Question: I'm struggling to improve a n+1 query on a project I'm working on. I use Hibernate with the model shown below, and I want to express a query to retrieve all items related to a portfolio, including the last two prices on each item (price on given date and previous price).

Example API:
'''
List<Items> items = findItemsWithLatestTwoPrices(portfolio, latestPriceDate);
'''
Currently I use one query to extract all items related to the portfolio, and then I iterate over those items to query the two latest prices on a given item (so n+1).
I tried expressing this in native sql using a correlated subquery , but the performance was terrible. This and the fact that there are new prices every day (so the query is getting slower) has lead me to think I need a different model, but I'm struggling to come up with a model that is reasonably effective and constant over time as number of prices increase.
I've been thinking about different solutions including representing prices as linked lists, or using some sort of tree but I believe there are better alternatives. Am I missing something obvious? Has anyone working on a similar problem come up with at good solution?
I don't really care wether I use HQL or native SQL as long as the performance is decent. I'm also open to make changes to the model.
Thanks!
[Edit]
Since I have over two years of price data, and there can be 1000+ items pr. portfolio, retrieving the entire graph is probably not a good idea. Also I need random access by date, so storing the two prices as fields on the item is unfortunately not an option.
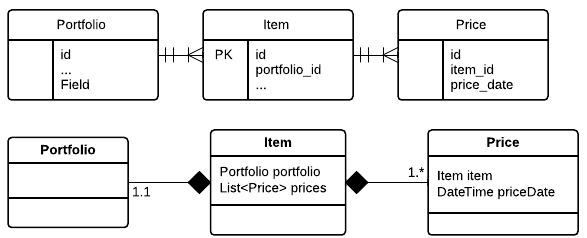
Answer: Not sure I'm catching all your concerns, but like you've probably figured, there's no easy solution to this with Hibernate. It will come down to your modeling of the domain. I think you're best to separate the normal case and the special case. You can model them in your normal domain, or use special representations for the special cases.
For fetching the n latest prizes have you tried setting the batch size on the relation? Make the relation ordered (latest on top), and then set the batch-size to something like 10. That would make Hibernate query for 10 and 10 rows, and with indices on the foreign key and the order column it should perform ok in most cases.
It also seems to me you could keep extra relations as well as the entire set. Don't be afraid of explicitly model important relationships like "last months prices", even though it would be duplication of data. It should be possible to avoid duplication in the DB in most cases.
For your random access based on dates it sounds like you're best served with a custom query instead of access through the domain model, if they're too slow consider using second level caching, but I'm guessing that your access pattern won't benefit much from this.